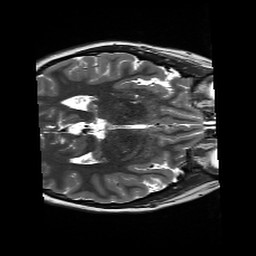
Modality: T2w
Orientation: axial
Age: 18
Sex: female
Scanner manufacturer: siemens
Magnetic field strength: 3 T
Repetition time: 13.52 s
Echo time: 0.088 s